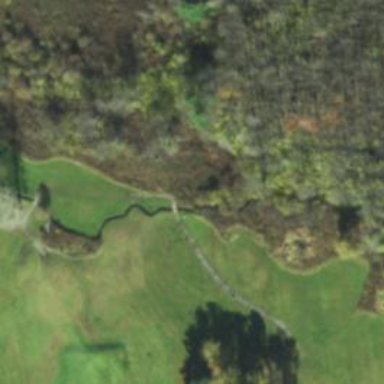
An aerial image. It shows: Pathway for golfing.